Aerial crown-view tile of a tropical tree (Barro Colorado Island, Panama), acquired 20250217:
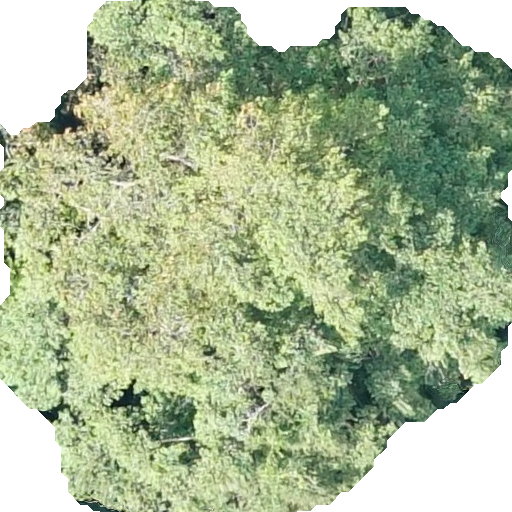
Species: Chrysophyllum cainito
GBIF accepted scientific name: Chrysophyllum cainito
Crown area: 327.467 m²